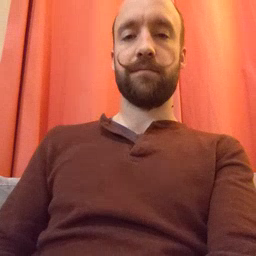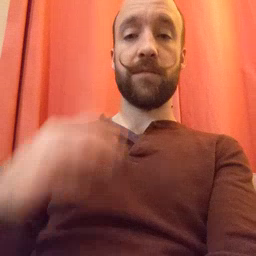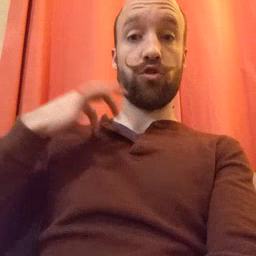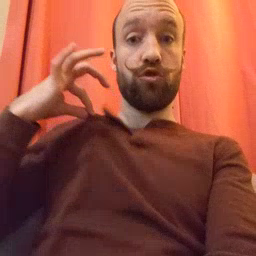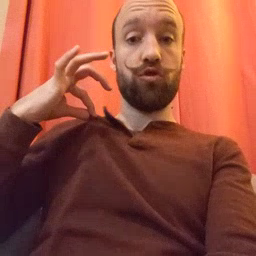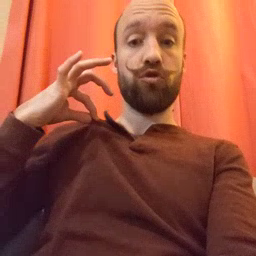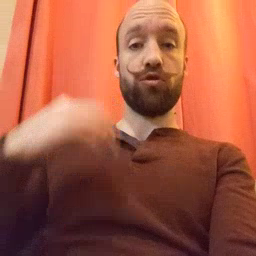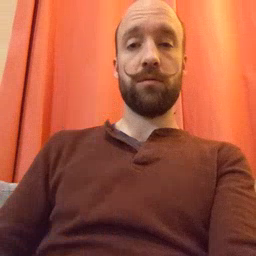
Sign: shirt